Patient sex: M
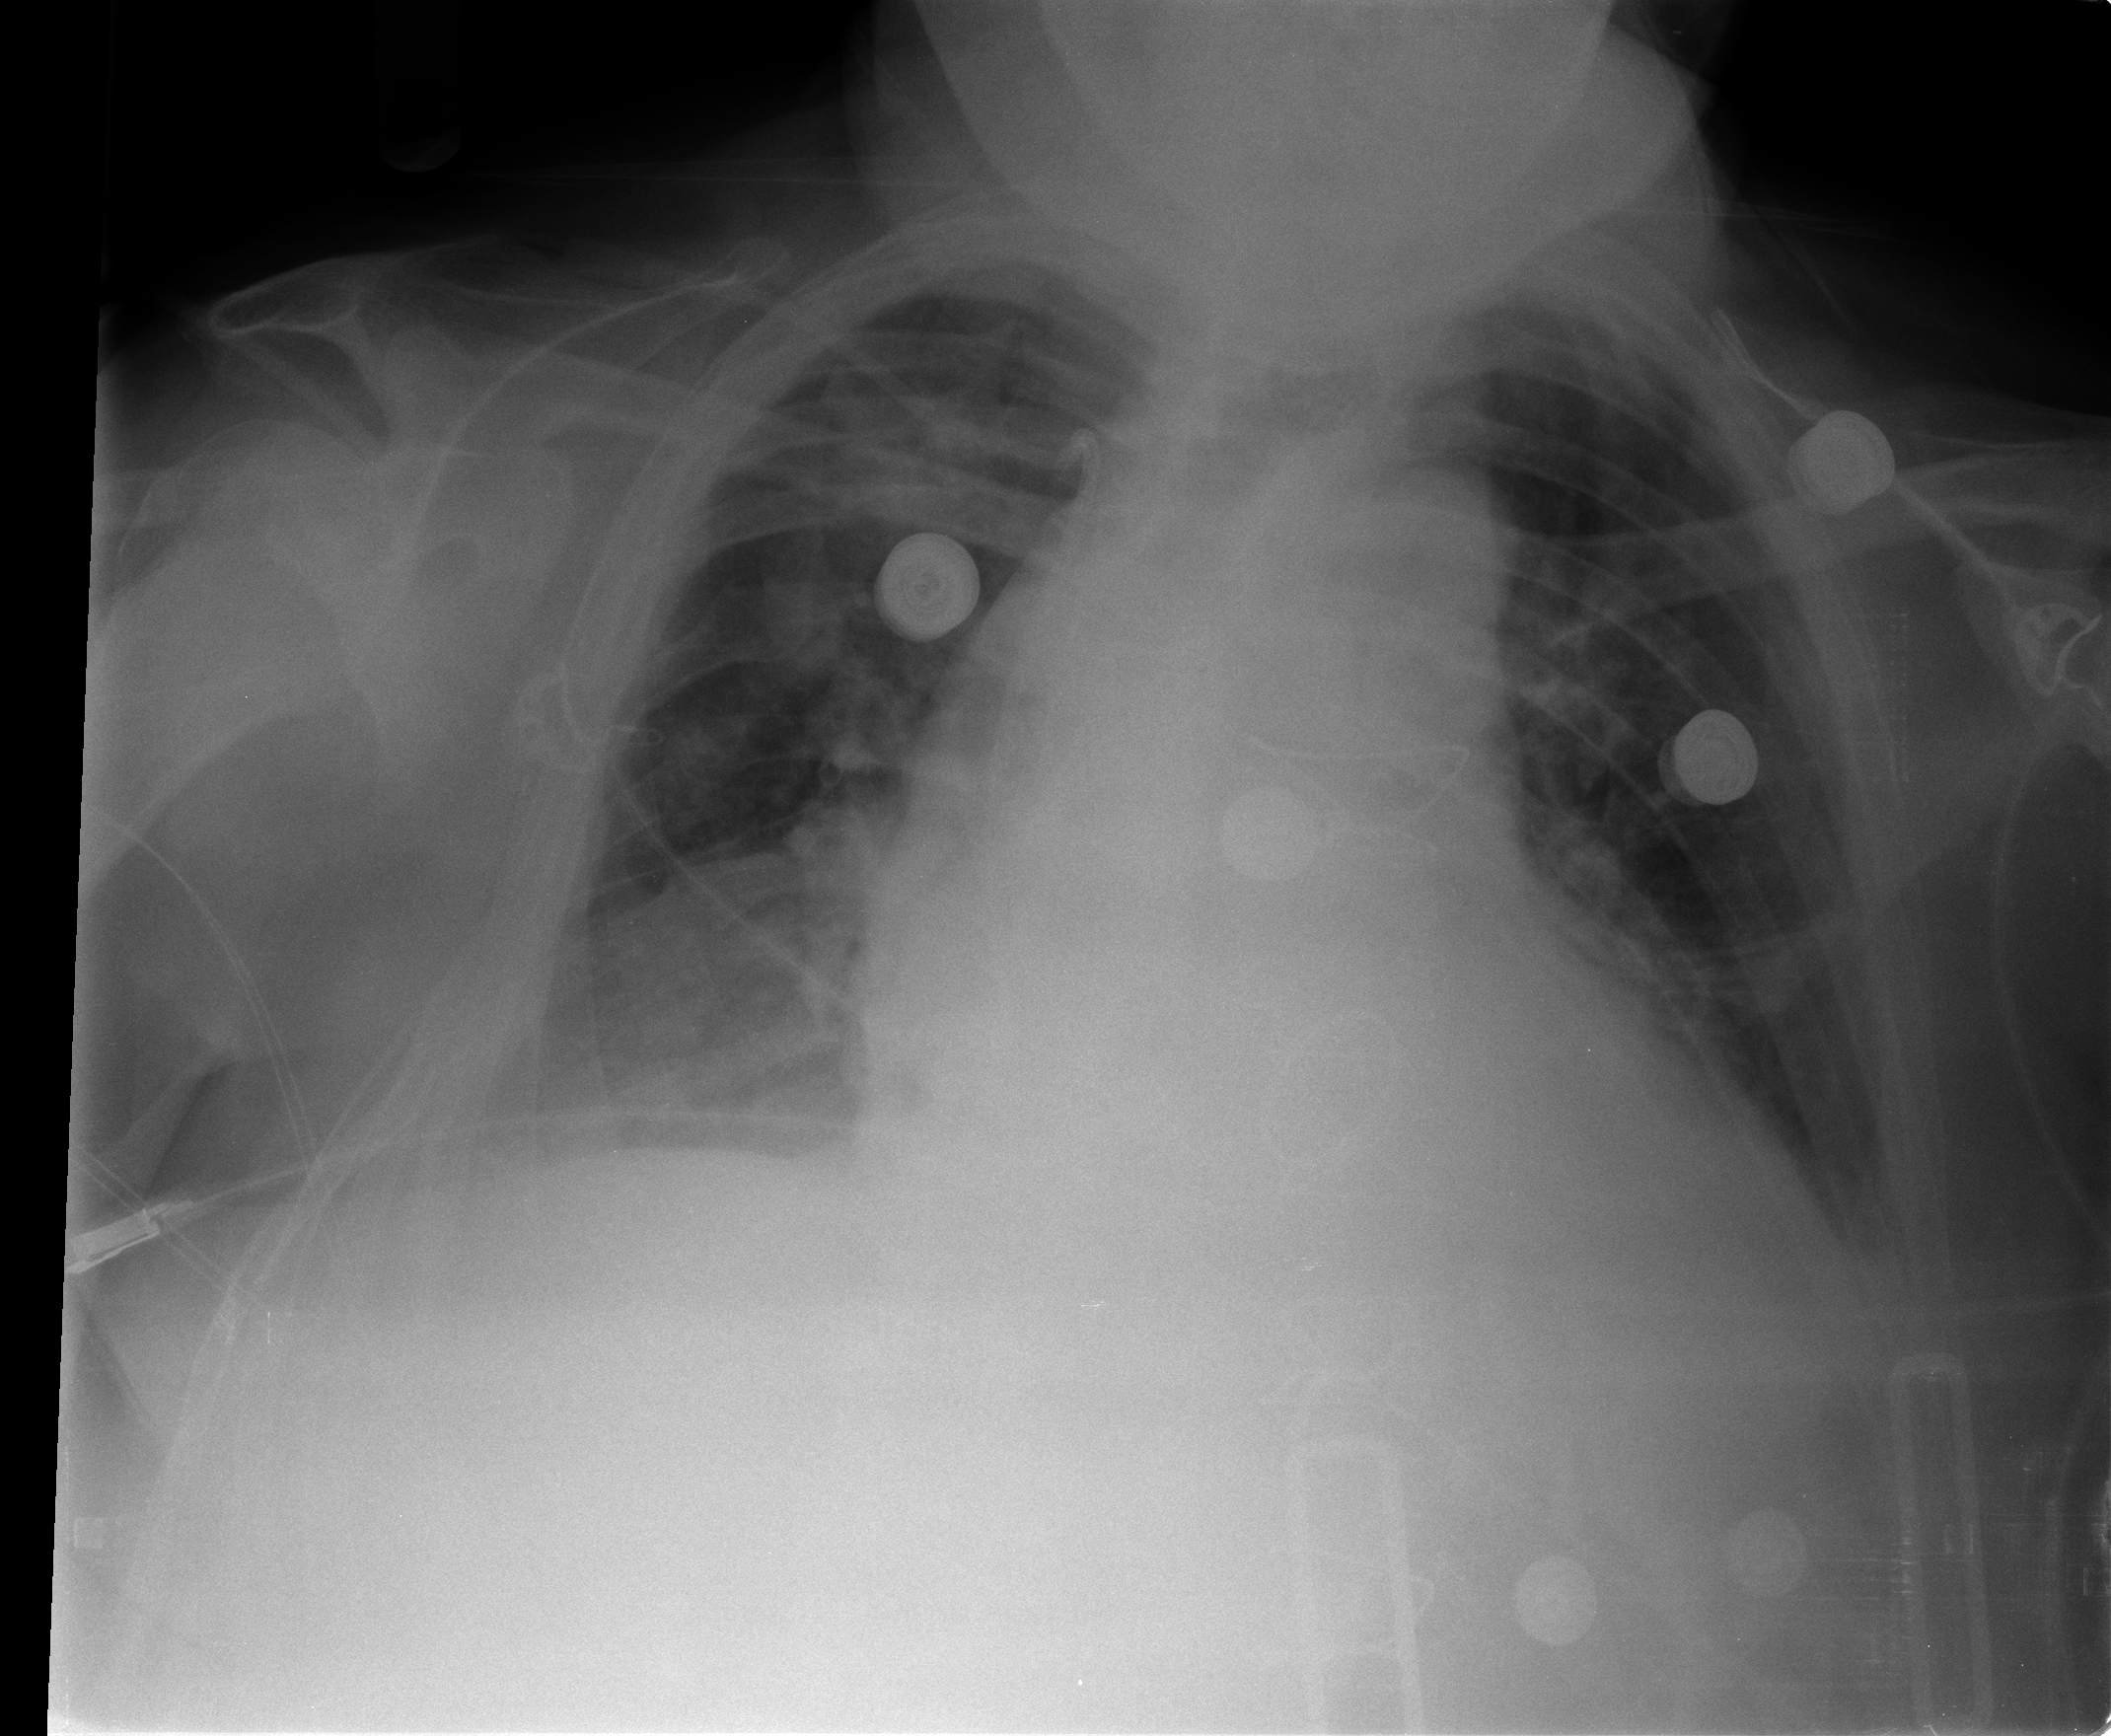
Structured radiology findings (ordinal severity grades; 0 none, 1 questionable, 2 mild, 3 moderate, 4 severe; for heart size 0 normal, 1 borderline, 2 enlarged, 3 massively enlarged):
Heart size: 2
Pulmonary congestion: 2
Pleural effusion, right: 2
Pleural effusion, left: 2
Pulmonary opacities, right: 0
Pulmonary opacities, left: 0
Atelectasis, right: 0
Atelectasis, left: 2